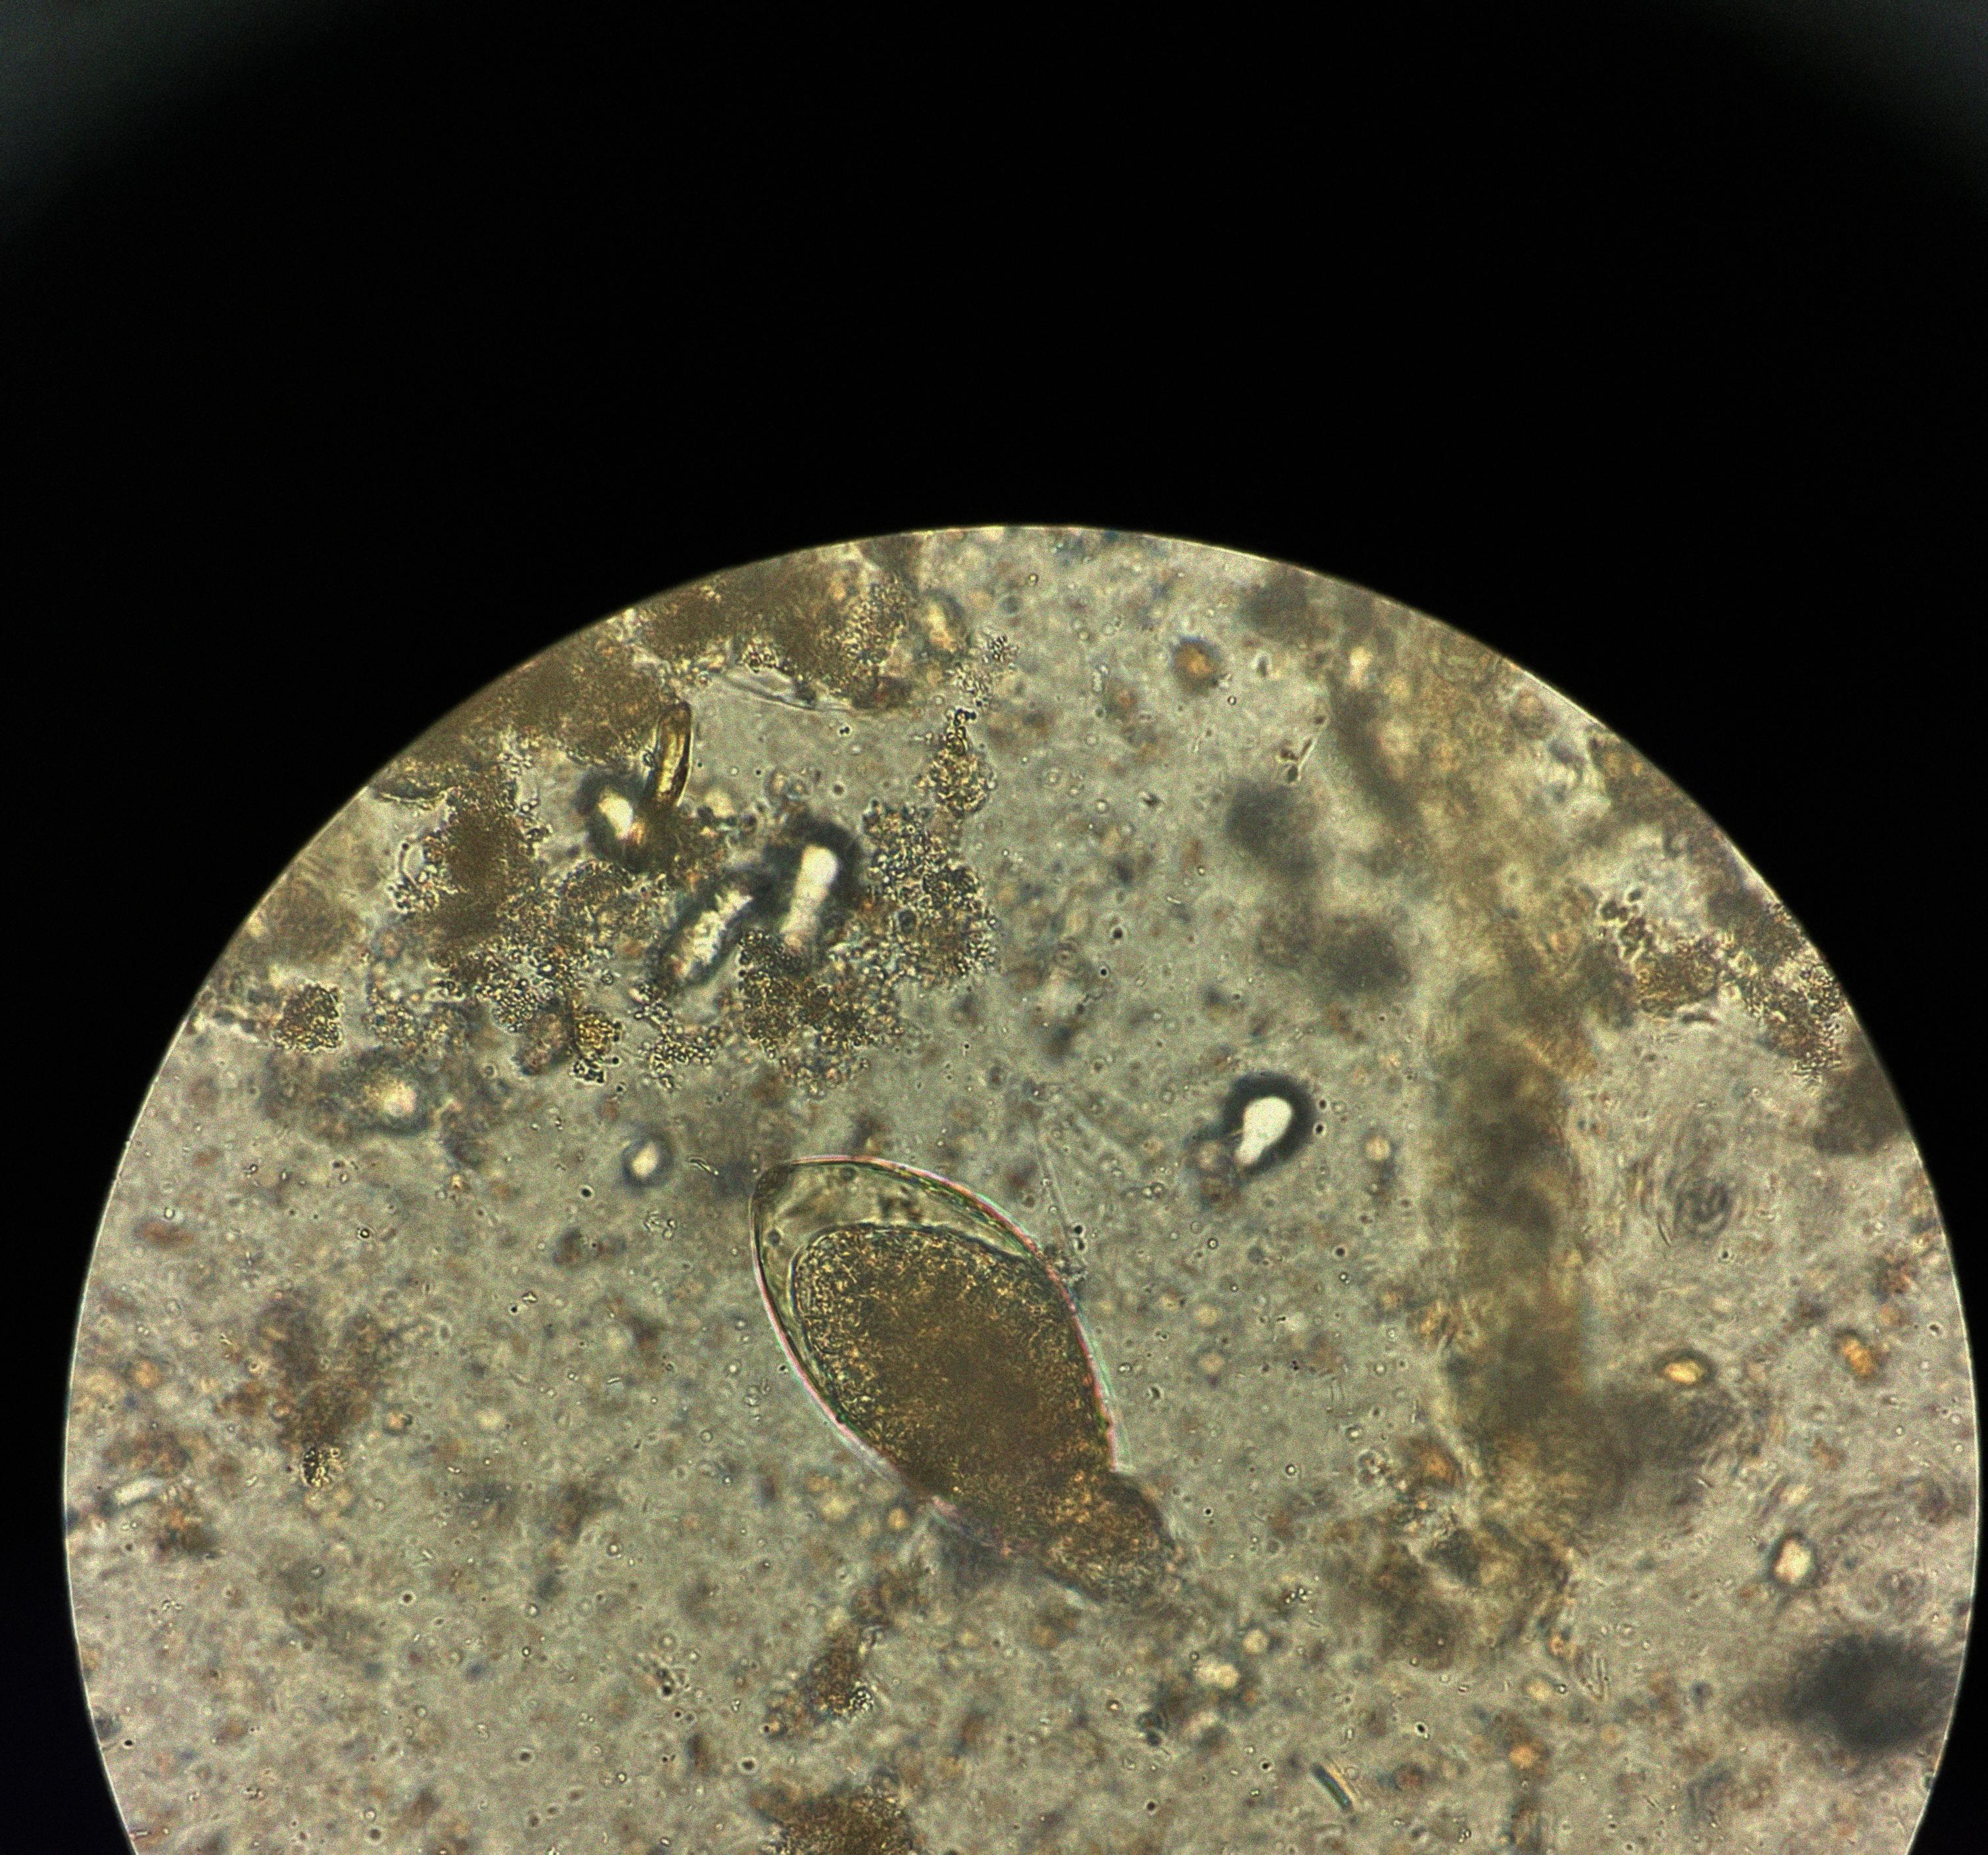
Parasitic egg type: Fasciolopsis buski